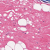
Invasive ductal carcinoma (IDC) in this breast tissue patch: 0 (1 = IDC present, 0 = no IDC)